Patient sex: M
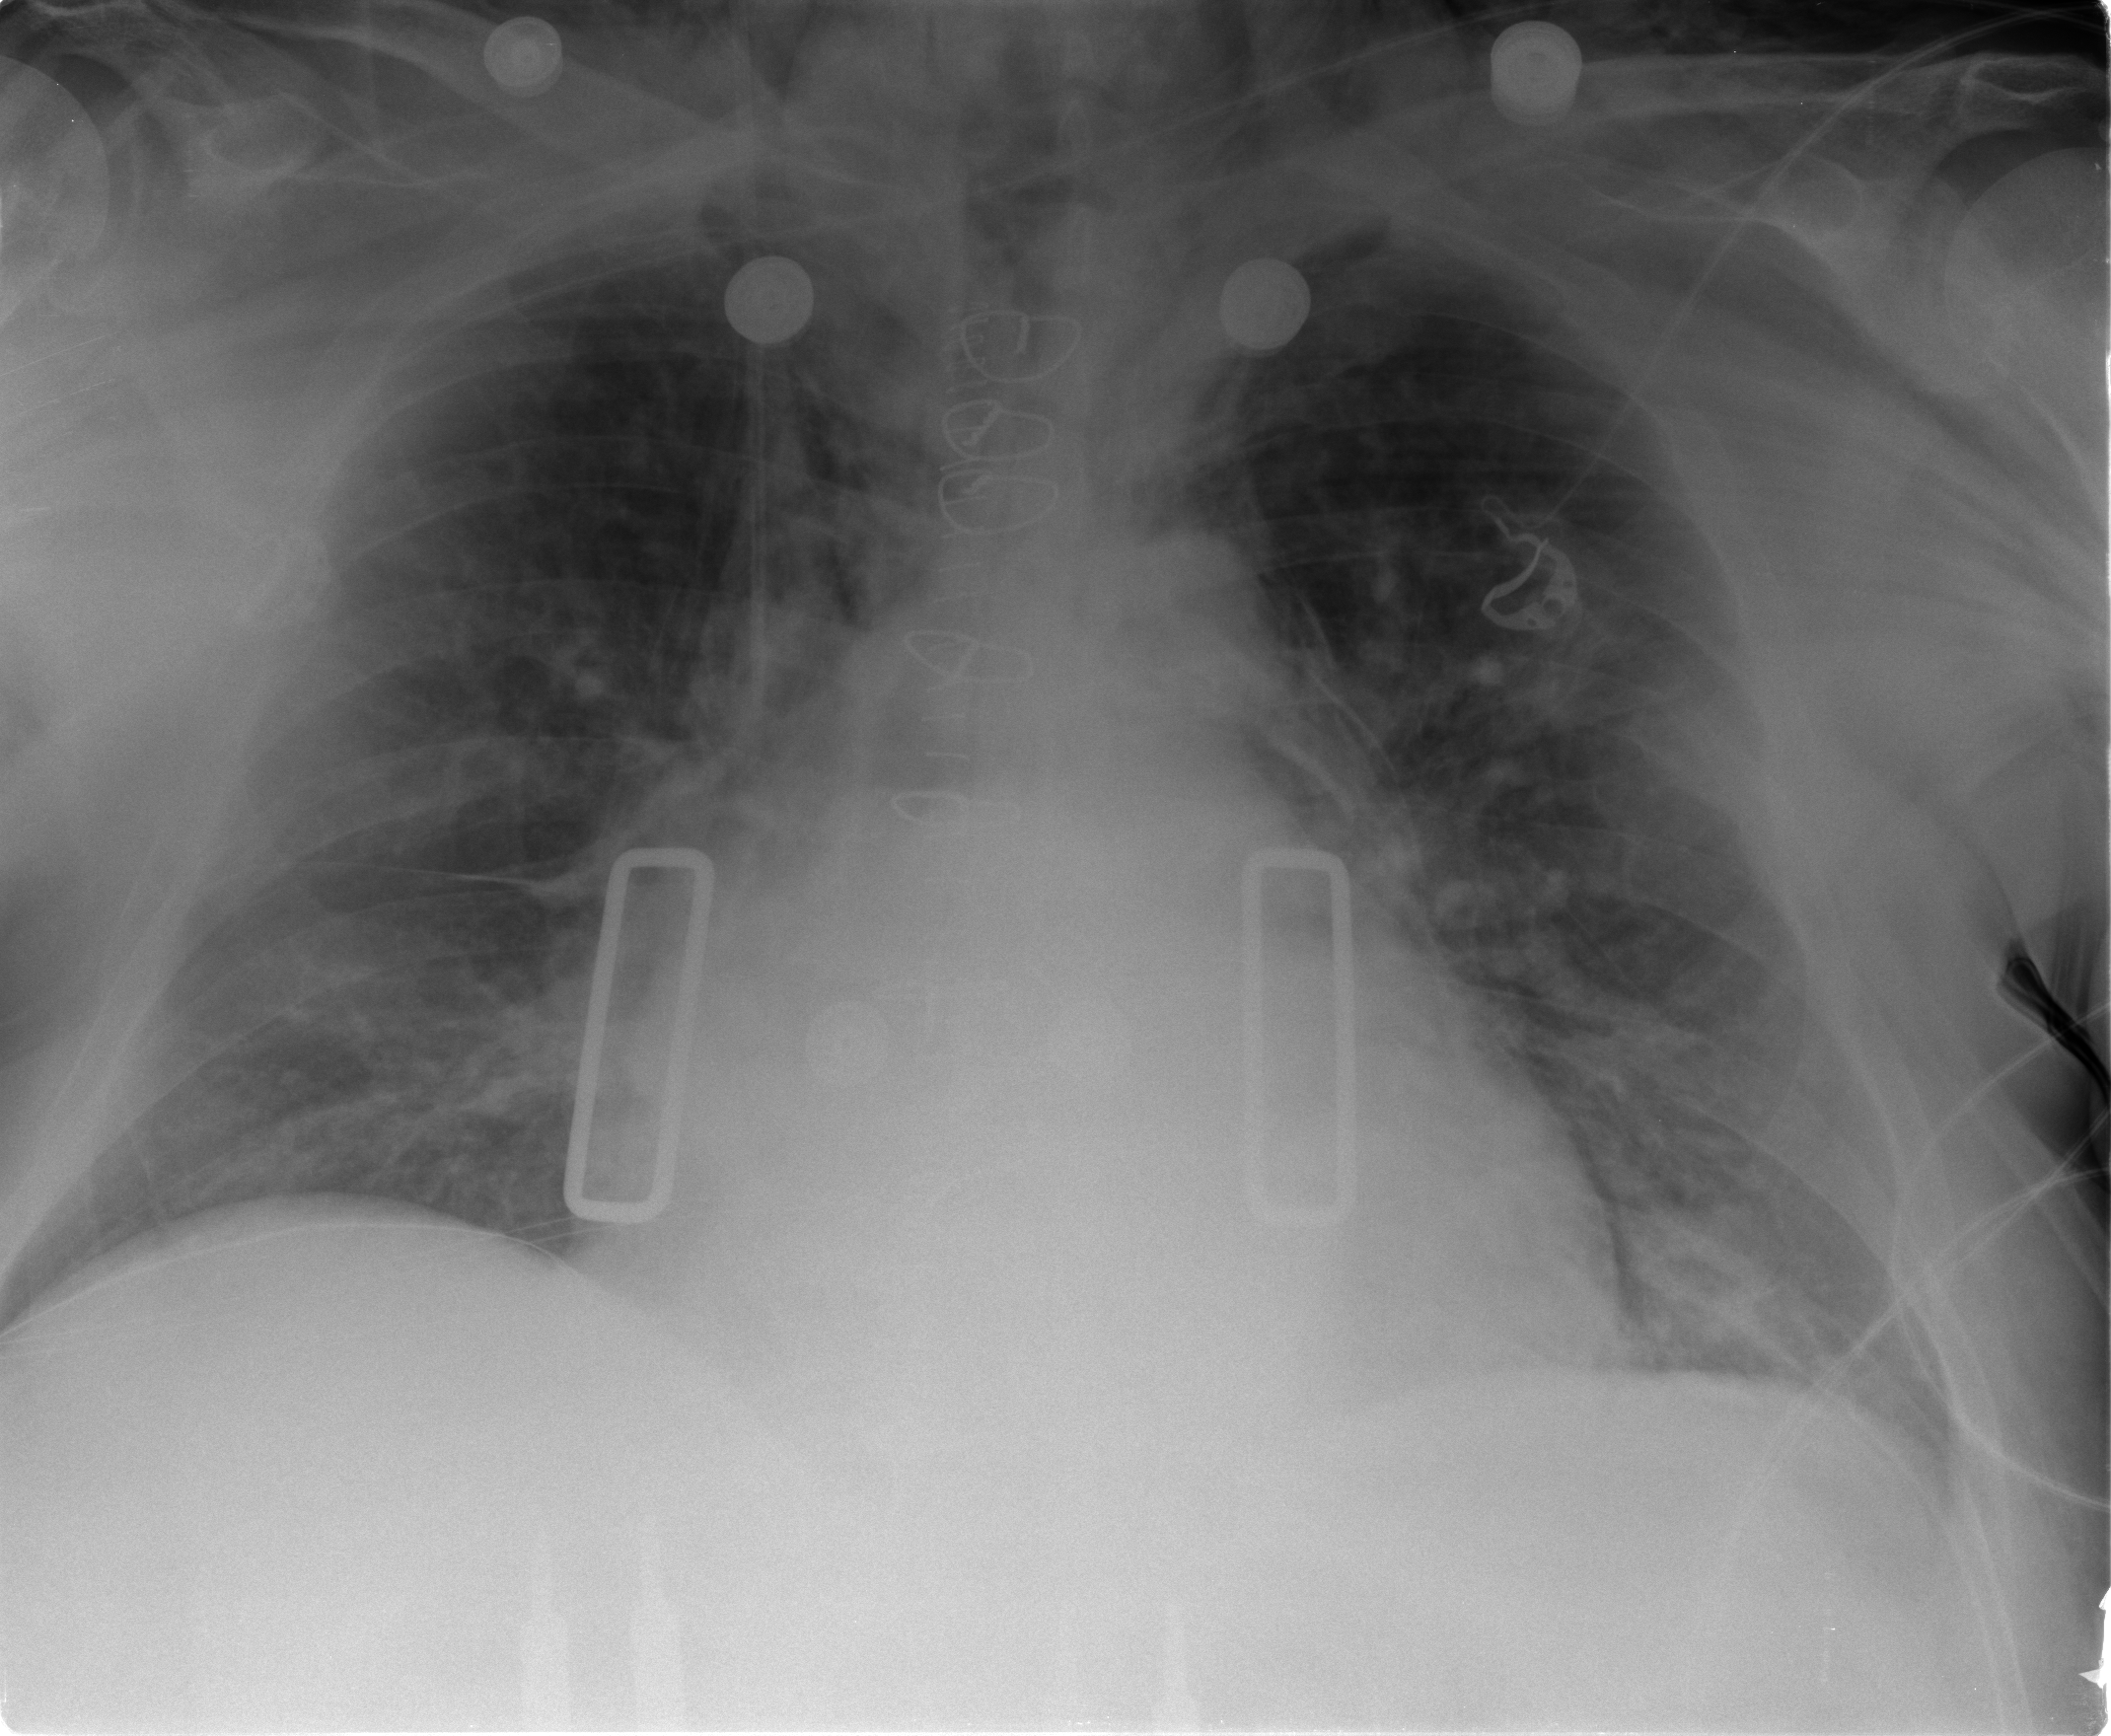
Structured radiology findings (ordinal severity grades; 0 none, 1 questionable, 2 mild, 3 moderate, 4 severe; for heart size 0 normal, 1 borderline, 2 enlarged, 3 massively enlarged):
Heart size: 2
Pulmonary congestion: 2
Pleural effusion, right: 1
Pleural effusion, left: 1
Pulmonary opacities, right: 2
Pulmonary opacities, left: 2
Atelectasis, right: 2
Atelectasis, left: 2